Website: macys
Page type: account-selection
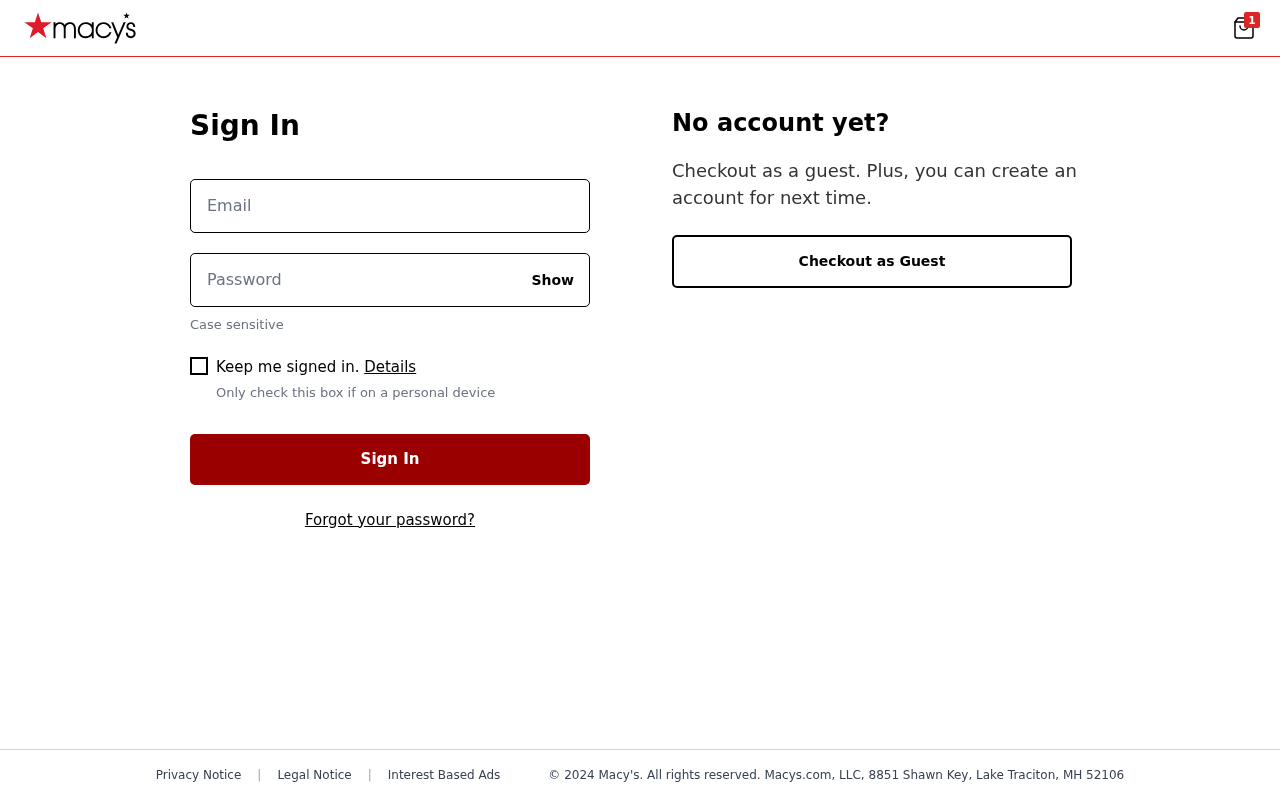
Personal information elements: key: PII_LOGIN_USERNAME
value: rebeccafrazier68
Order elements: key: ORDER_NUM_ITEMS
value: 1